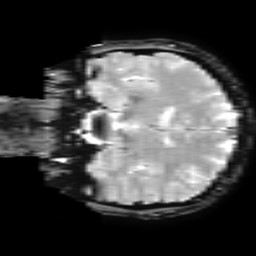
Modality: T2starw
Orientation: coronal
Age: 28
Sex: male
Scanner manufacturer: ge
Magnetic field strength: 3 T
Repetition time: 0.65 s
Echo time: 0.02 s